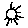
Label: sun